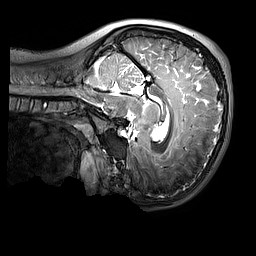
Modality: T2w
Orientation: sagittal
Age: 12
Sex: male
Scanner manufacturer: siemens
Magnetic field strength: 3 T
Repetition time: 3.2 s
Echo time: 0.408 s